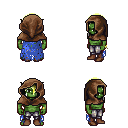
a pixel art fantasy rpg character, male body template, orc, green skin, blue tattered cape, metal pants, gold bangs hairstyle, cloth hood, bracelets, brown shoes, four views (front, back, left, right), 2x2 character sprite sheet, small pixel art, hard edges, no anti-aliasing